Aerial crown-view tile of a tropical tree (Barro Colorado Island, Panama), acquired 20240918:
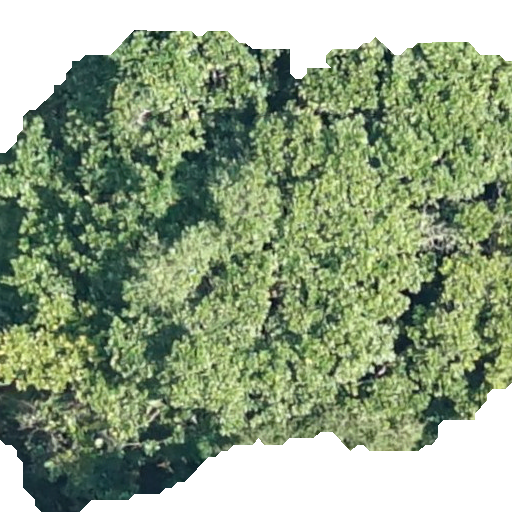
Species: Anacardium excelsum
GBIF accepted scientific name: Anacardium excelsum
Crown area: 368.461 m²